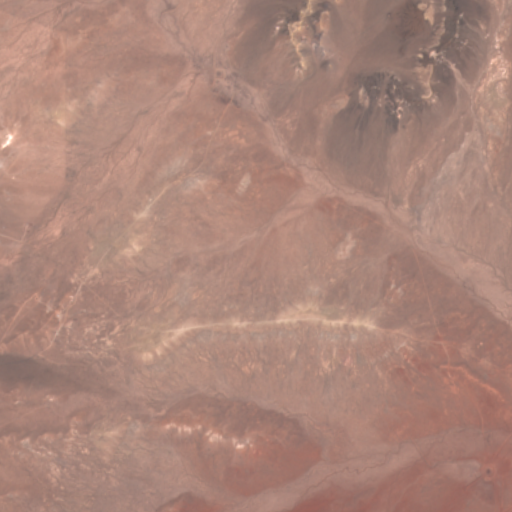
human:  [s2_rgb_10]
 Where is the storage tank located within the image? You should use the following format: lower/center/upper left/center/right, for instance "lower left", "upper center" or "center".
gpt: The storage tank is located in the upper right of the image.
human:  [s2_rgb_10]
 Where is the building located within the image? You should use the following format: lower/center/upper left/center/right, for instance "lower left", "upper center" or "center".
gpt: The building is located in the upper right of the image.
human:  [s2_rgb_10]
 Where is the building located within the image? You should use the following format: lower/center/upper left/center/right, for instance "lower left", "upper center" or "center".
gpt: The building is located in the center left of the image.
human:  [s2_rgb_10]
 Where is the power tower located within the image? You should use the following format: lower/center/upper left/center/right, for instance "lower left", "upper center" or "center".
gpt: There is no power tower in the image.